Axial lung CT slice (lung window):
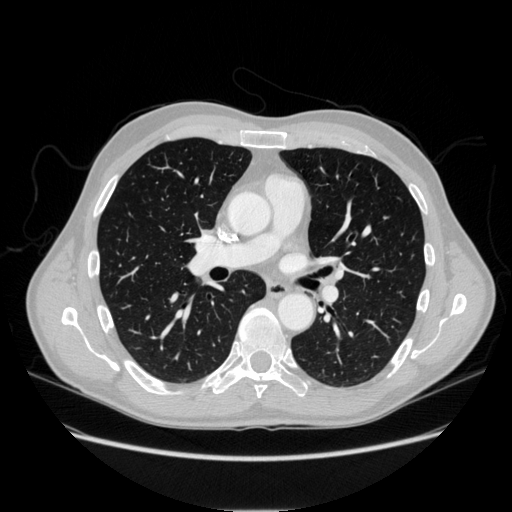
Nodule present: no